Question: I am trying a linearlayout scrollable in android app. I need it this way.
when user swipes up, Box 1 can move out of screen and box 2 should be fixed at top of the screen and box 3 is a scrollable box. How to implement this? I think image helps you to understand.

'''
<RelativeLayout xmlns:android="http://schemas.android.com/apk/res/android"
xmlns:tools="http://schemas.android.com/tools"
android:layout_width="match_parent"
android:layout_height="match_parent"
android:paddingBottom="@dimen/activity_vertical_margin"
android:paddingLeft="@dimen/activity_horizontal_margin"
android:paddingRight="@dimen/activity_horizontal_margin"
android:paddingTop="@dimen/activity_vertical_margin"
tools:context=".MainActivity" >
<ScrollView
android:id="@+id/scroller"
android:layout_width="match_parent"
android:layout_height="match_parent"
android:fillViewport="true" >
<TableLayout
android:id="@+id/tableLayout1"
android:layout_width="wrap_content"
android:layout_height="wrap_content"
android:layout_marginLeft="26dp" >
<TableRow
android:id="@+id/tableRow1"
android:layout_width="wrap_content"
android:layout_height="wrap_content" >
<EditText
android:id="@+id/editText1"
android:layout_width="wrap_content"
android:layout_height="wrap_content"
android:text="Row1" />
</TableRow>
<TableRow
android:id="@+id/tableRow2"
android:layout_width="wrap_content"
android:layout_height="wrap_content" >
<EditText
android:id="@+id/editText2"
android:layout_width="wrap_content"
android:layout_height="wrap_content"
android:text="Row2" />
</TableRow>
<TableRow
android:id="@+id/tableRow3"
android:layout_width="wrap_content"
android:layout_height="wrap_content" >
<EditText
android:id="@+id/editText3"
android:layout_width="wrap_content"
android:layout_height="wrap_content"
android:text="Row3" />
</TableRow>
<TableRow
android:id="@+id/tableRow4"
android:layout_width="wrap_content"
android:layout_height="wrap_content" >
<EditText
android:id="@+id/editText4"
android:layout_width="wrap_content"
android:layout_height="wrap_content"
android:layout_alignLeft="@+id/tableLayout1"
android:layout_alignRight="@+id/tableLayout1"
android:layout_below="@+id/tableLayout1"
android:ems="10"
android:text="Row4" />
</TableRow>
</TableLayout>
</ScrollView>
<TableLayout
android:id="@+id/tableLayout2"
android:layout_width="wrap_content"
android:layout_height="wrap_content"
android:layout_alignLeft="@+id/tableLayout2"
android:layout_centerVertical="true"
android:layout_marginLeft="49dp" >
<TableRow
android:id="@+id/tableRow5"
android:layout_width="wrap_content"
android:layout_height="wrap_content" >
<EditText
android:id="@+id/editText5"
android:layout_width="wrap_content"
android:layout_height="wrap_content"
android:layout_alignLeft="@+id/tableLayout1"
android:layout_centerVertical="true"
android:ems="10"
android:text="Row5" />
</TableRow>
</TableLayout>
<TableLayout
android:layout_width="wrap_content"
android:layout_height="wrap_content"
android:layout_alignLeft="@+id/tableLayout3"
android:layout_below="@+id/tableLayout2"
android:layout_marginTop="25dp" >
<TableRow
android:id="@+id/tableRow6"
android:layout_width="wrap_content"
android:layout_height="wrap_content" >
<EditText
android:id="@+id/editText6"
android:layout_width="wrap_content"
android:layout_height="wrap_content"
android:text="Row6" >
<requestFocus />
</EditText>
</TableRow>
<TableRow
android:id="@+id/tableRow7"
android:layout_width="wrap_content"
android:layout_height="wrap_content" >
<EditText
android:id="@+id/editText7"
android:layout_width="wrap_content"
android:layout_height="wrap_content"
android:text="Row7" />
</TableRow>
<TableRow
android:id="@+id/tableRow8"
android:layout_width="wrap_content"
android:layout_height="wrap_content" >
<EditText
android:id="@+id/editText8"
android:layout_width="wrap_content"
android:layout_height="wrap_content"
android:text="Row8" />
</TableRow>
<TableRow
android:id="@+id/tableRow9"
android:layout_width="wrap_content"
android:layout_height="wrap_content" >
<EditText
android:id="@+id/editText9"
android:layout_width="wrap_content"
android:layout_height="wrap_content"
android:text="Row9" />
</TableRow>
</TableLayout>
</RelativeLayout>
'''
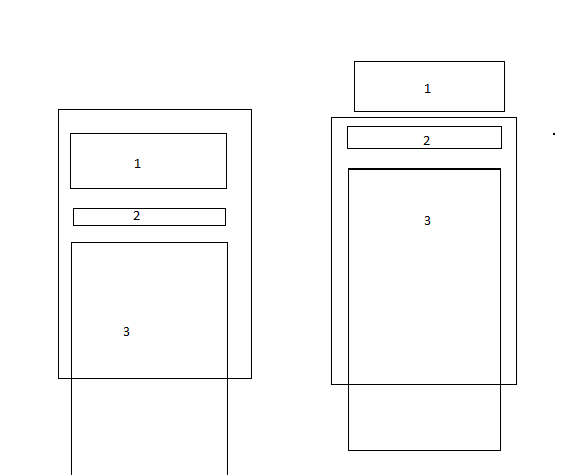
Answer: I actually need Pinned header and found this more useful.
This github project is actually working(Only few tweaks in code). @rahulritesh link also helped me. But this is more understandable for me.
<URL>